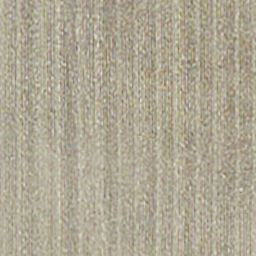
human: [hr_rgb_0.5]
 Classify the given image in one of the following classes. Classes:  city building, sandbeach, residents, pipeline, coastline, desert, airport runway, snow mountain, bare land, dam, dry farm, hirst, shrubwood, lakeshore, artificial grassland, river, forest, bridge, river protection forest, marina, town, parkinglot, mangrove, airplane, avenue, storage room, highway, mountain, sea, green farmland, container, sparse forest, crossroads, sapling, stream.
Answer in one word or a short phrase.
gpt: dry farm